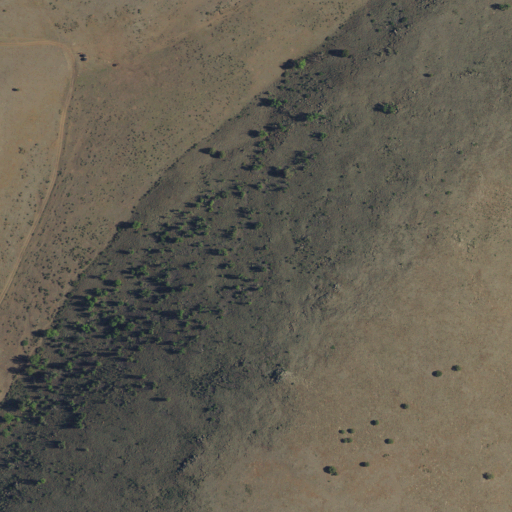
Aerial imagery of valley in New Mexico named Sawmill Canyon containing shrub, evergreen forest, and grassland